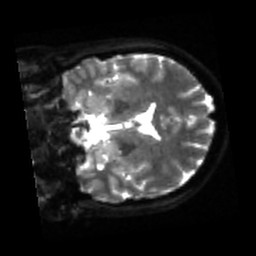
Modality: sbref
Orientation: coronal
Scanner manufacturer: siemens
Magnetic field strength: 3 T
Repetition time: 4 s
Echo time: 0.0594 s